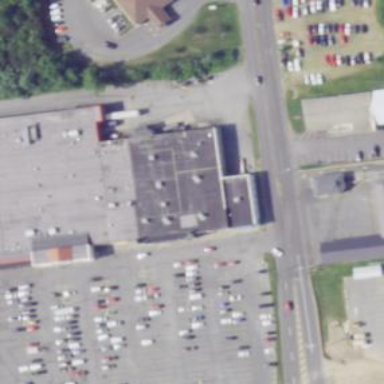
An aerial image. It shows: Building with clothes shop.